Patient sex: F
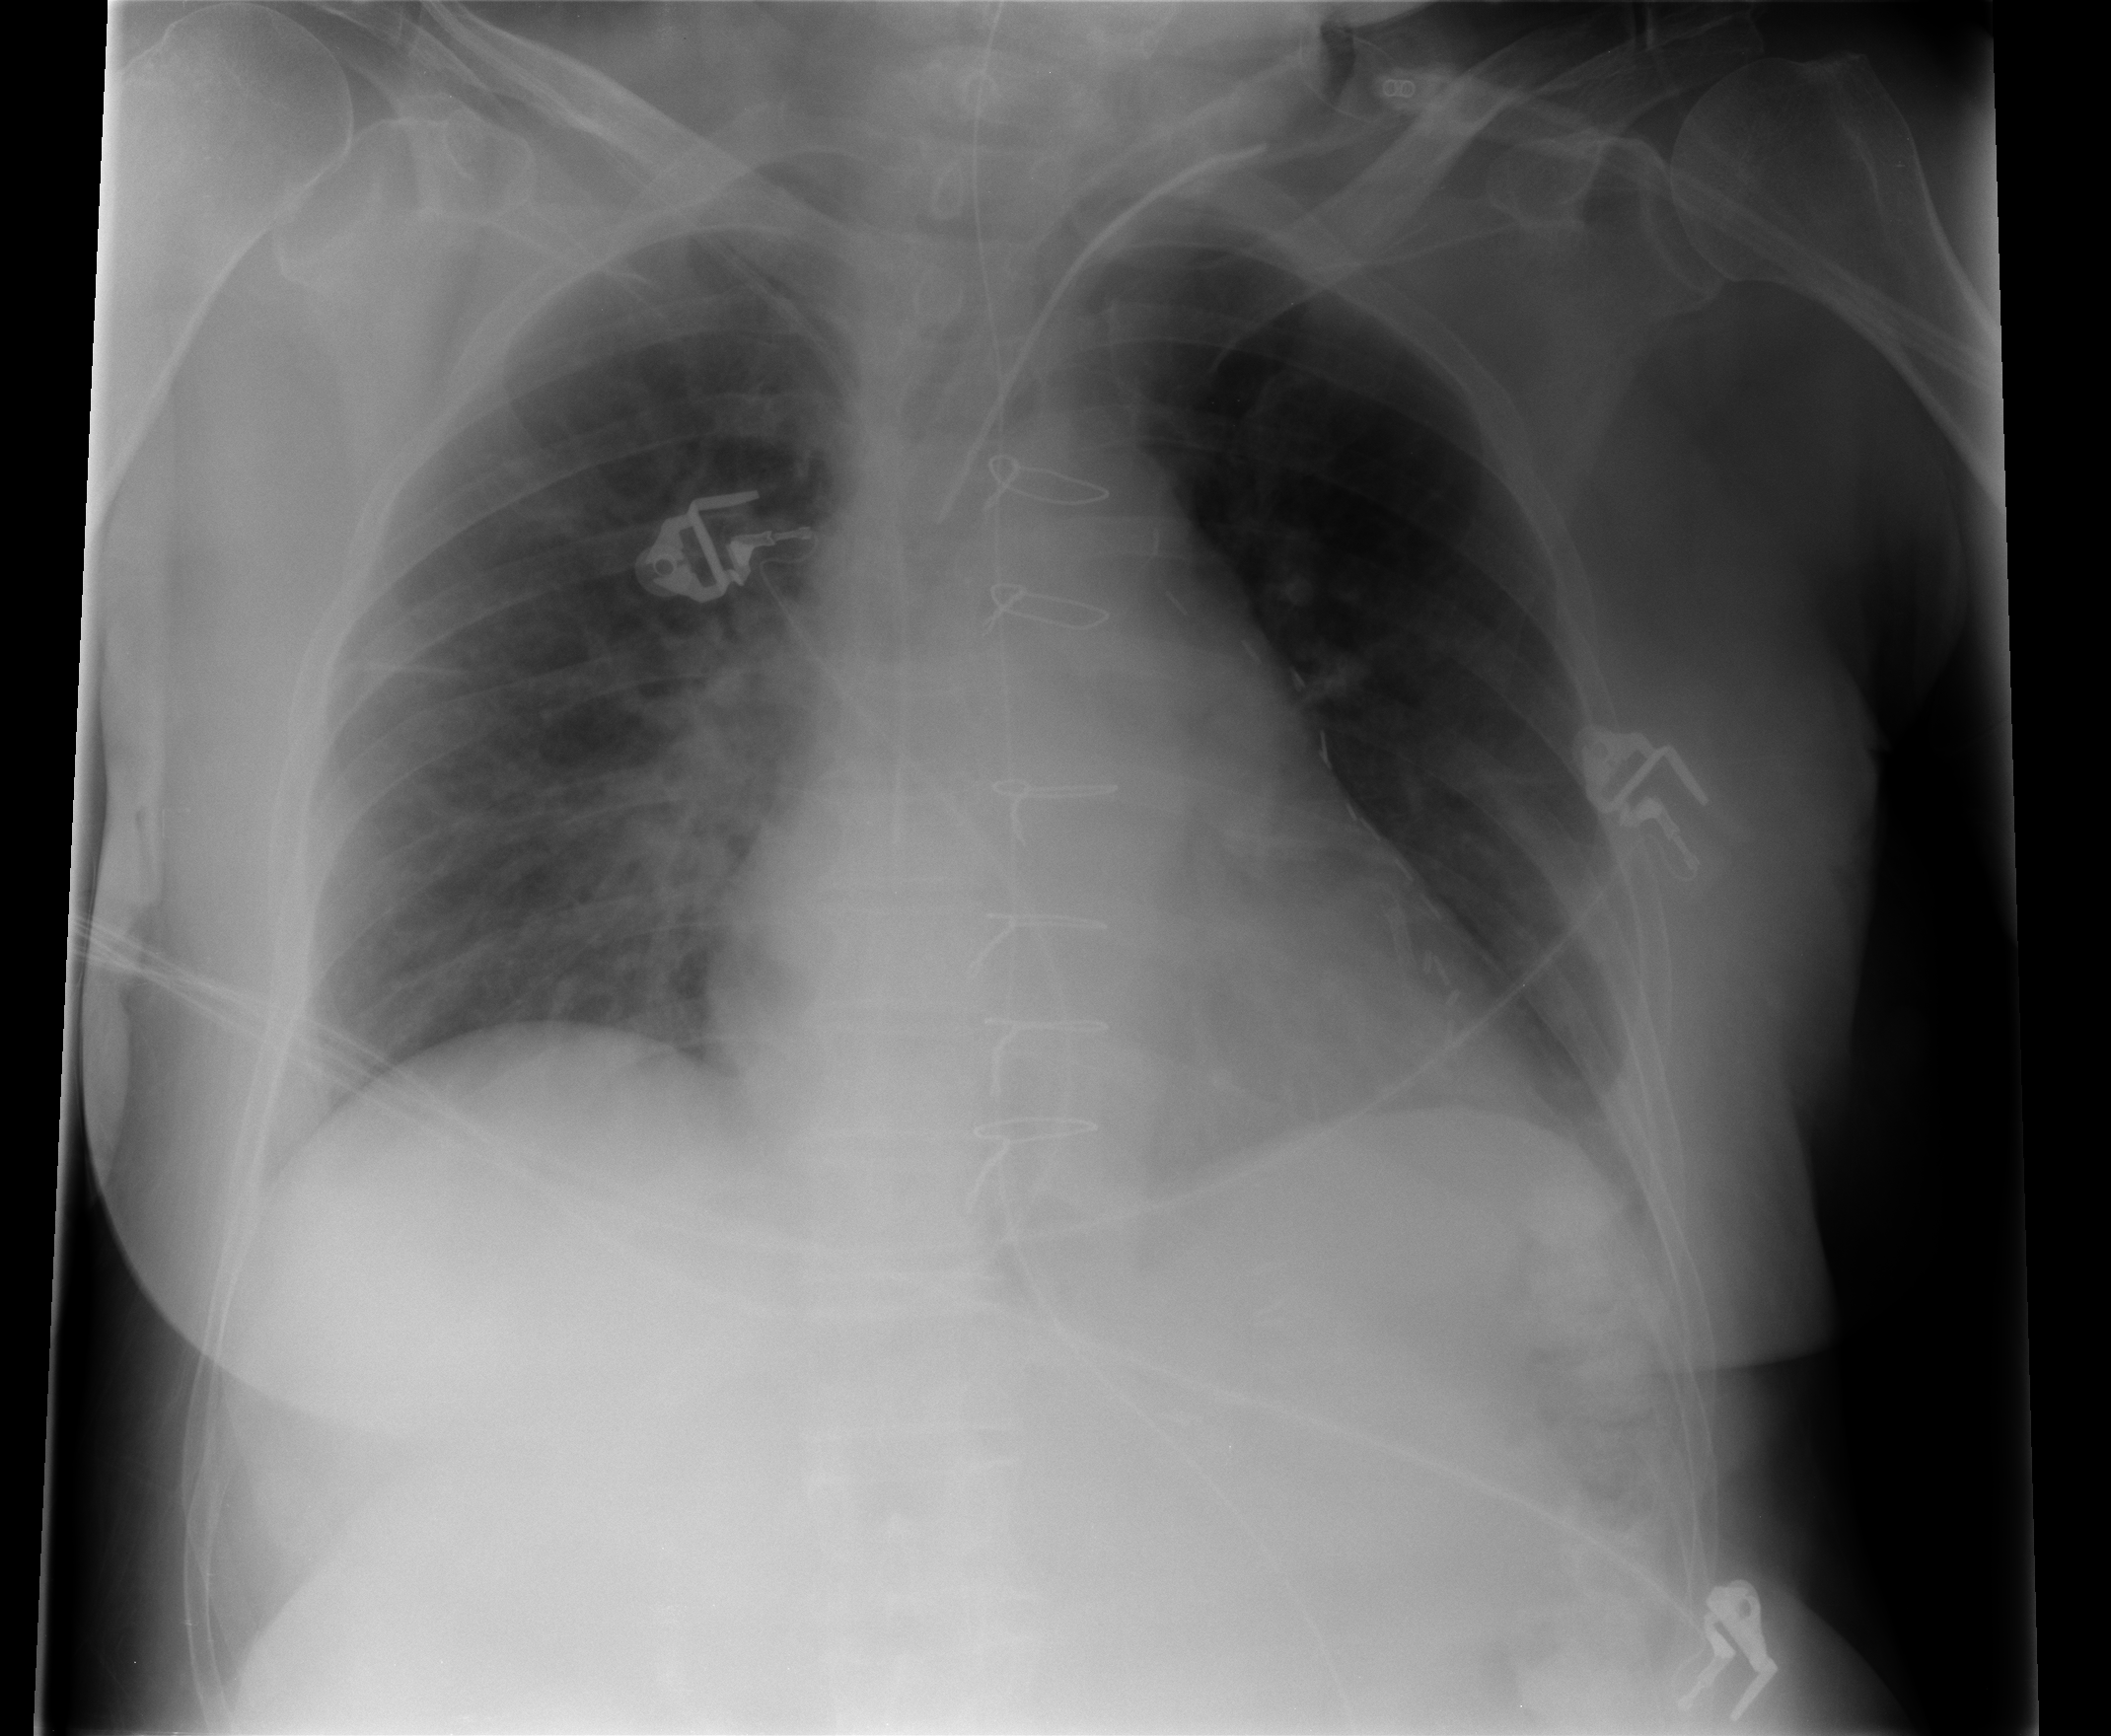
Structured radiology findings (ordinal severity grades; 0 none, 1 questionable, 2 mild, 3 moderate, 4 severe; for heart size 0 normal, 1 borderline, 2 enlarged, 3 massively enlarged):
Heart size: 2
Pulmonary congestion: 1
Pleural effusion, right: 0
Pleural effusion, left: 1
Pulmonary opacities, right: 0
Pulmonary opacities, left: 0
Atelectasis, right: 1
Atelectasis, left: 1